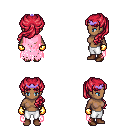
a pixel art fantasy rpg character, female body template, human, dark skin, pink tattered cape, white pants, ruby red princess hairstyle, purple tiara, gold gloves, brown shoes, four views (front, back, left, right), 2x2 character sprite sheet, small pixel art, hard edges, no anti-aliasing